【题型】填空题　【知识点】解析几何　【难度】easy
椭圆$C:\dfrac{x^2}{4}+\dfrac{y^2}{b^2}=1\left(0<b^2<4\right)$上有两点$A,B$,$F_1,F_2$分别为椭圆$C$的左、右焦点，$\triangle ABF_1$是以$F_2$为中心的正三角形，则$\triangle ABF_1$的周长为\underline{\quad\quad}.
【解答】
\vspace{8pt}
\noindent
\textbf{【答案】}$18-6\sqrt{3}$

\vspace{3pt}
\noindent
\textbf{【分析】}根据正三角形几何关系可以确定$AB\perp F_1D$，再根据重心定理可将三角形各边用$a,c$表示出来，利用几何关系求出椭圆$c$值即可求出答案.

\vspace{5pt}
\noindent
\textbf{【解析】}设$AB$边与$x$轴交于点$D$，且$\triangle ABF_1$是以$F_2$为中心的正三角形，

\noindent
则$AB\perp F_1D$，且$F_2$为$\triangle ABF_1$的重心，

\noindent
由重心定理可得，$|AF_2|=|F_1F_2|=2c$，则$|F_1D|=3c$，

\noindent
在$Rt\triangle AF_1D$中，$\angle AF_1D=30^\circ$，则$\cos30^\circ=\dfrac{|F_1D|}{|AF_1|}$，

\noindent
所以$|AF_1|=2\sqrt{3}c$，由椭圆的定义可得，

\noindent
$|AF_1|+|AF_2|=2a$，即$2\sqrt{3}c+2c=2a$，

\noindent
化简可得$\left(\sqrt{3}+1\right)c=a$，则$c=\sqrt{3}-1$.

\vspace{3pt}
\noindent
所以$\triangle ABF_1$的周长为$3|AF_1|=6\sqrt{3}c=18-6\sqrt{3}$.

\vspace{5pt}
\noindent
故答案为：$18-6\sqrt{3}$.
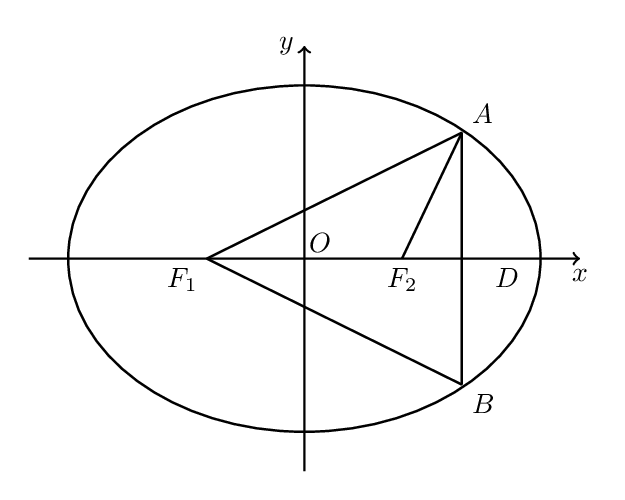